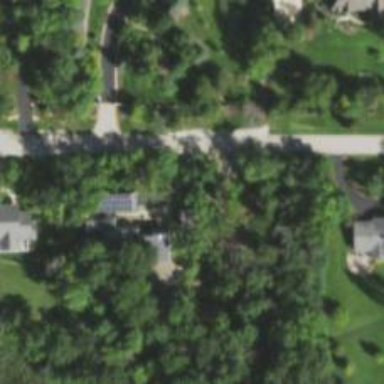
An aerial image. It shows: Driveway.